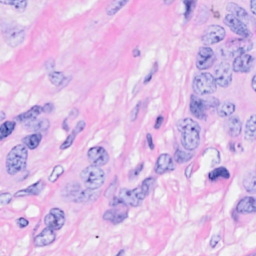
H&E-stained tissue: Breast